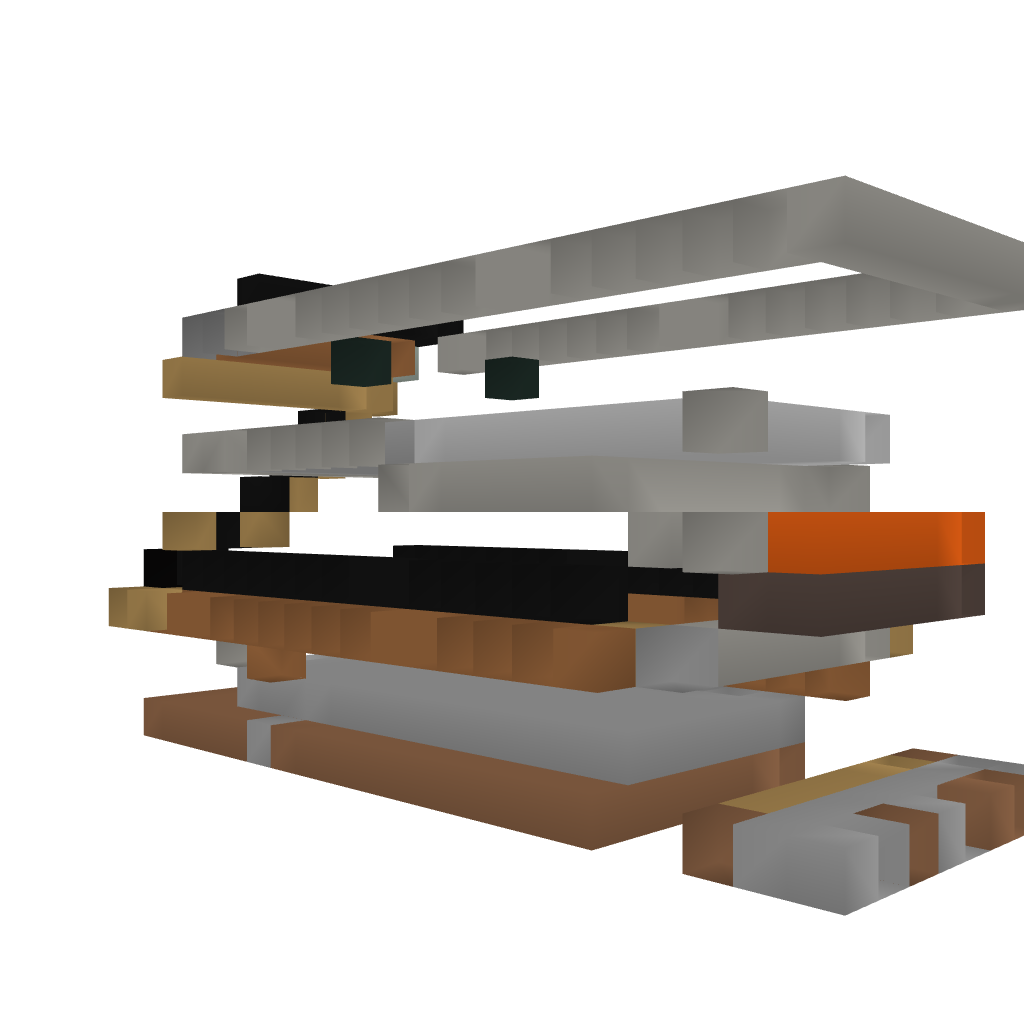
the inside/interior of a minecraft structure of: Pig Farm